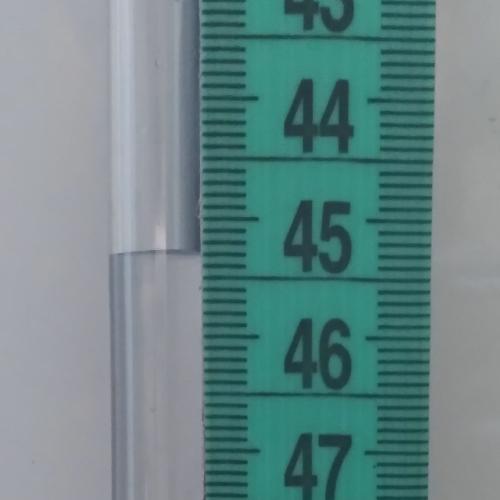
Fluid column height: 45.3 cm